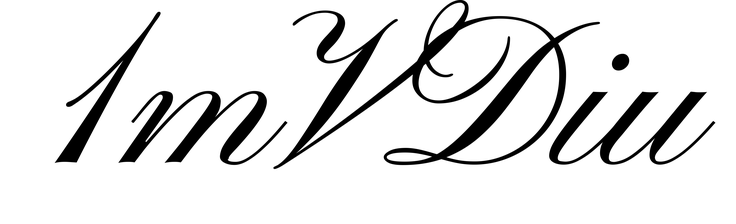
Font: PinyonScript-Regular